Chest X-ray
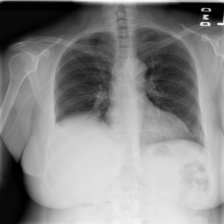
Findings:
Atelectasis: negative
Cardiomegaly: negative
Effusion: positive
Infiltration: negative
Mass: negative
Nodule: negative
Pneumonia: negative
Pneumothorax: negative
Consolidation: negative
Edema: negative
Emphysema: negative
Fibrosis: negative
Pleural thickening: negative
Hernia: negative